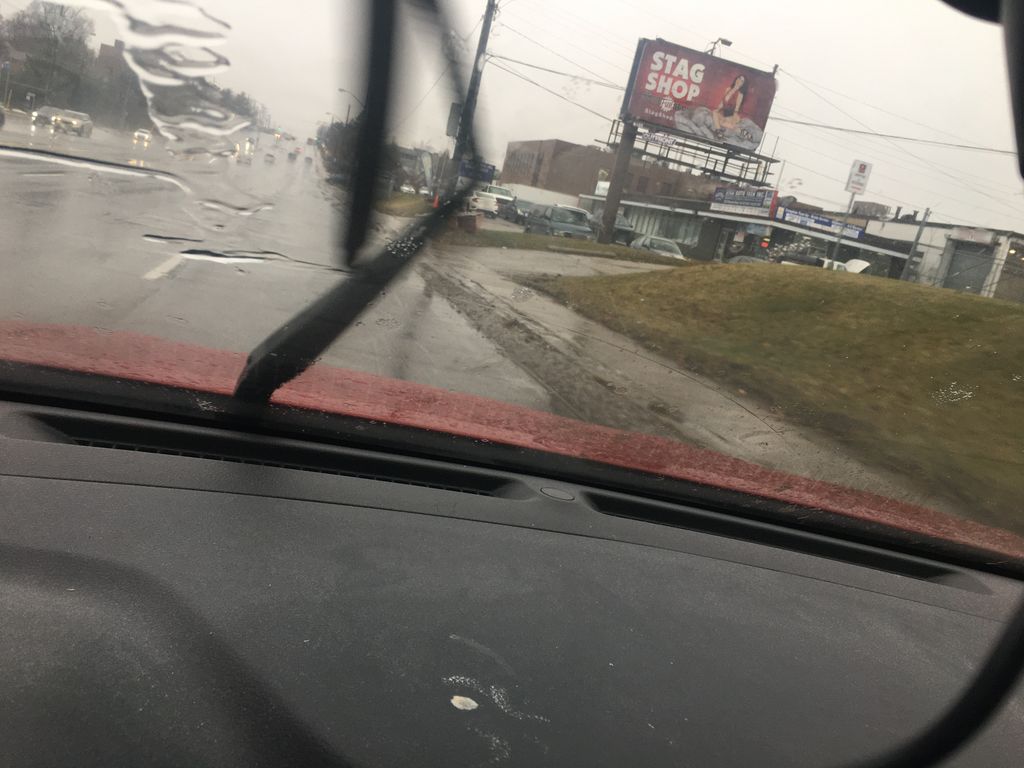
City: toronto